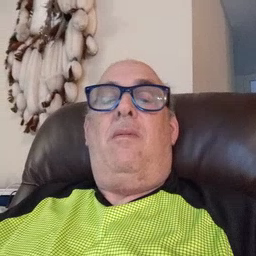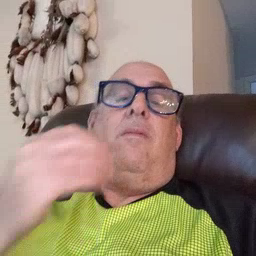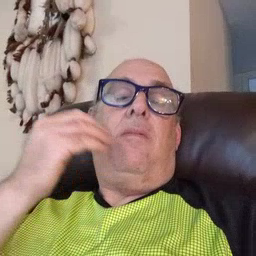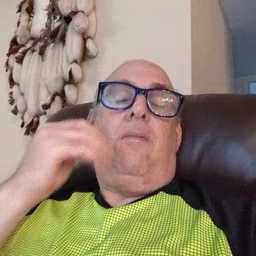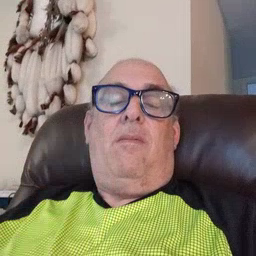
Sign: home